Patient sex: M
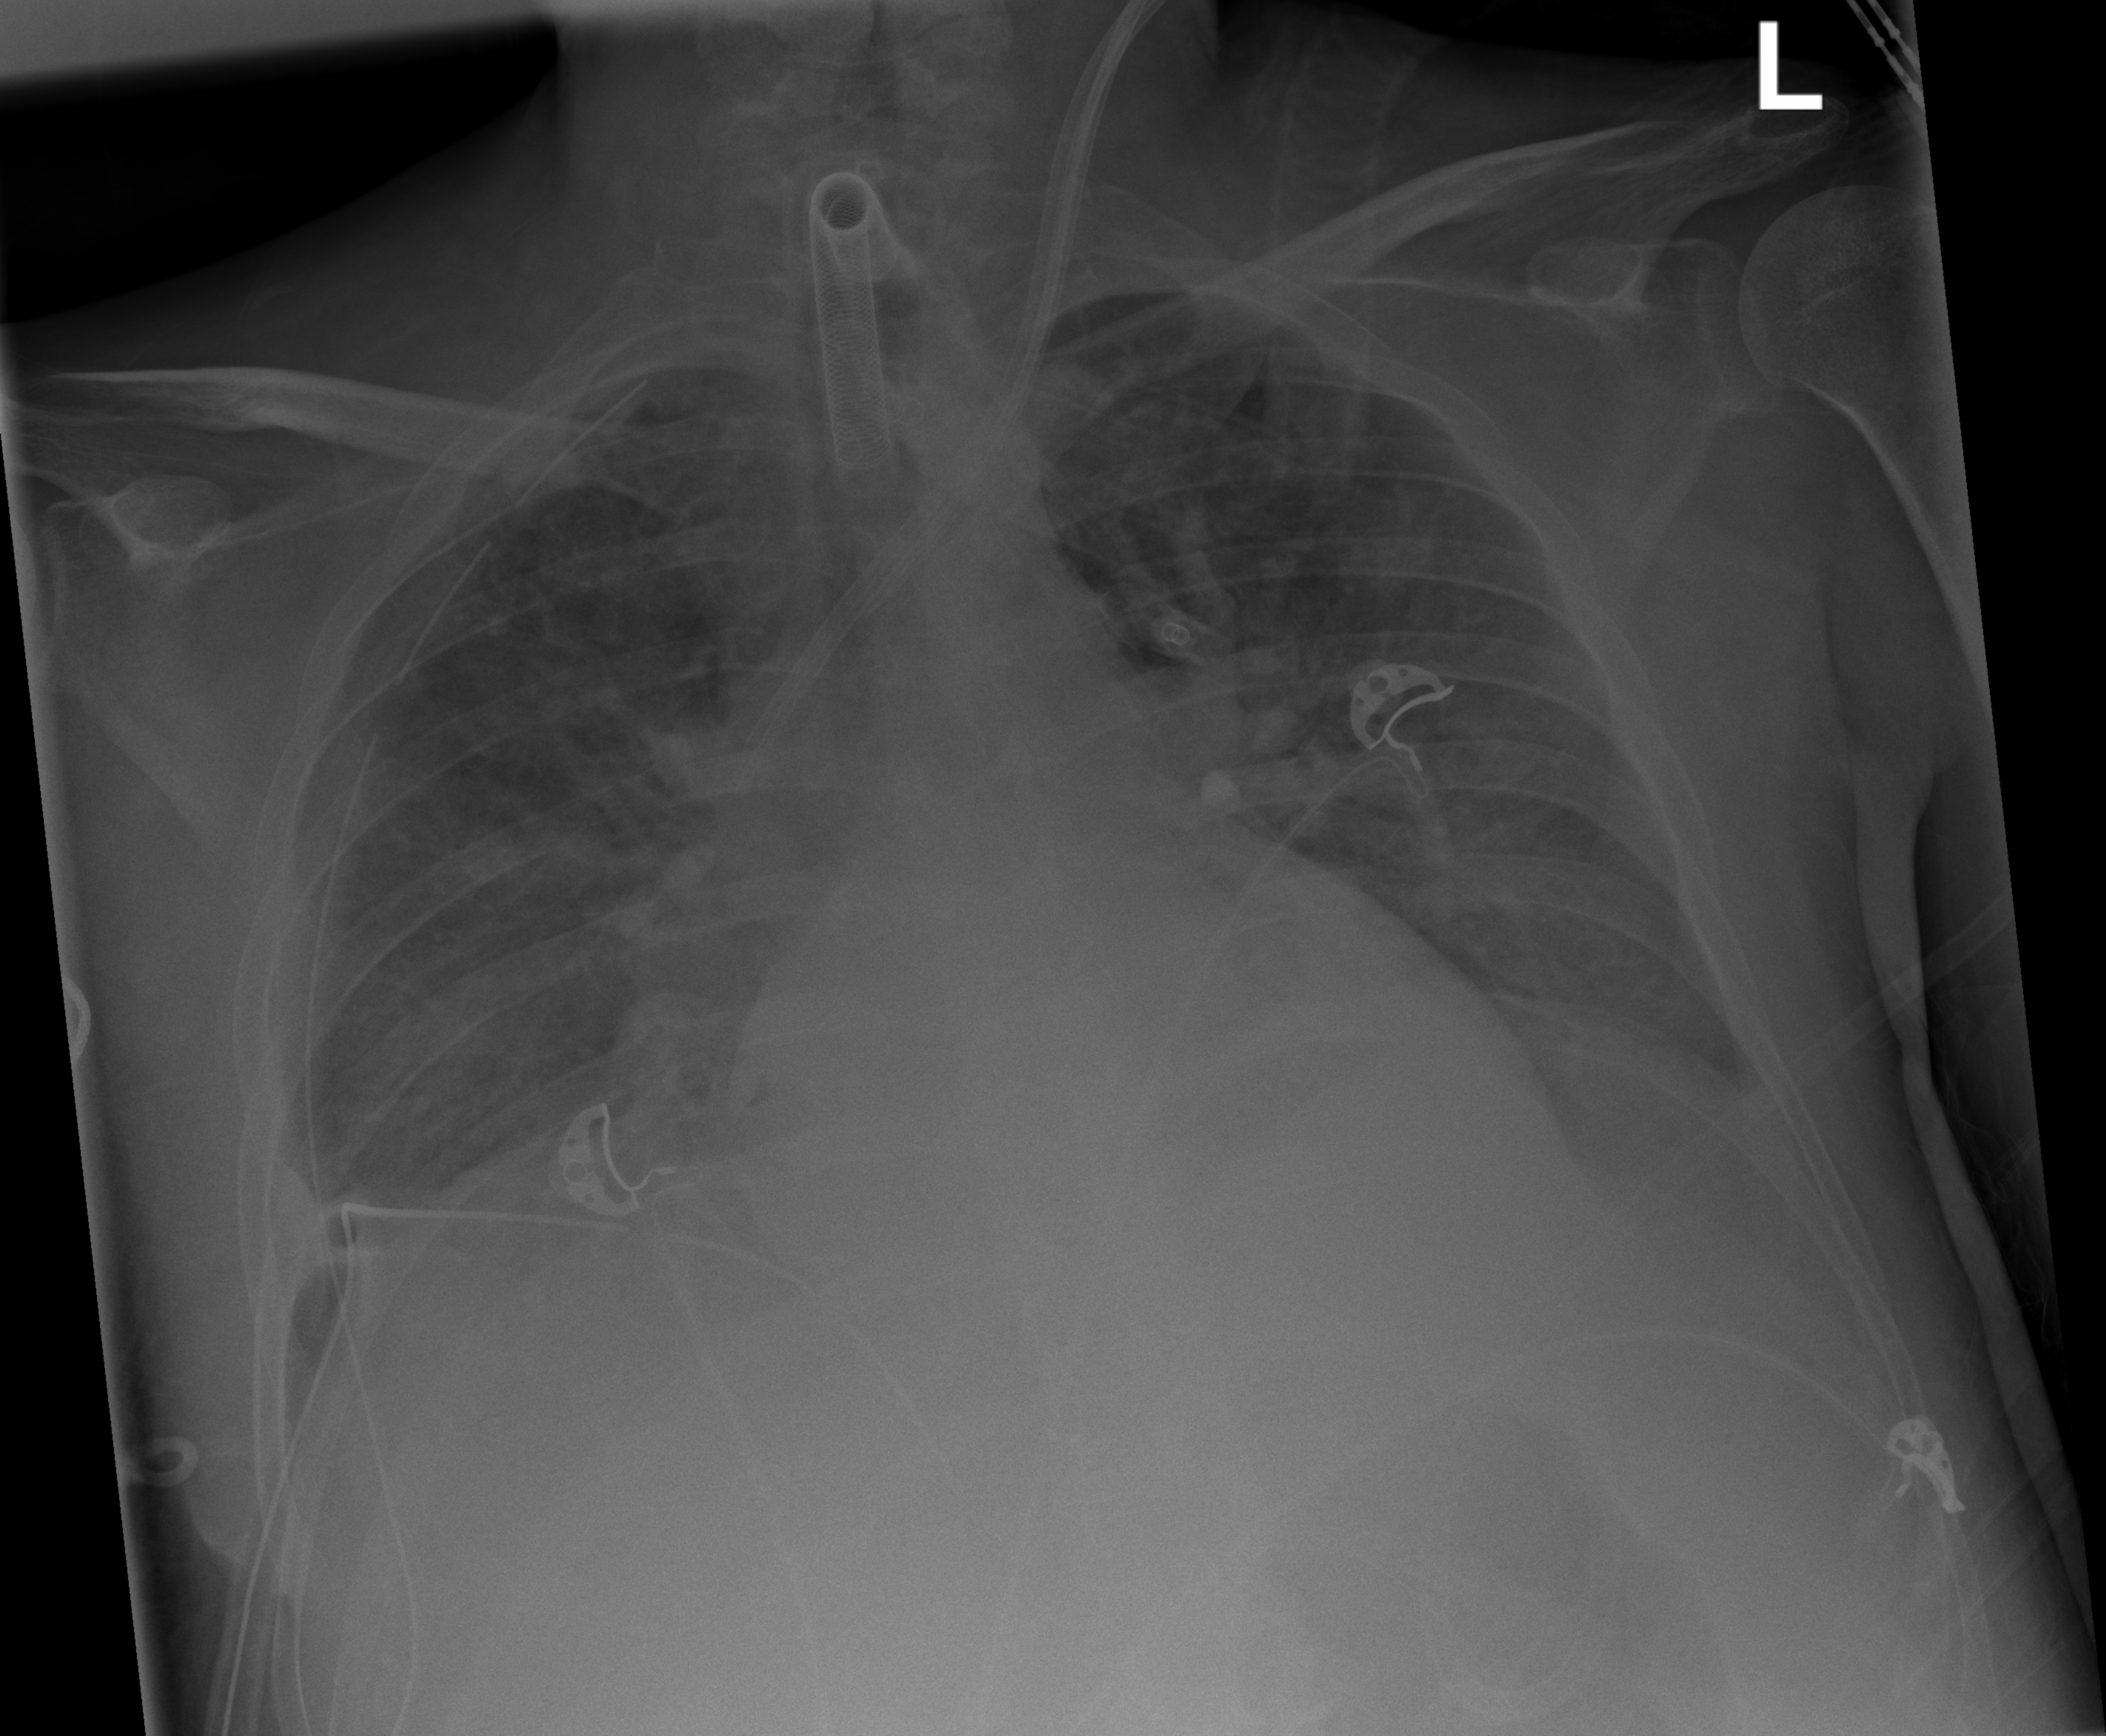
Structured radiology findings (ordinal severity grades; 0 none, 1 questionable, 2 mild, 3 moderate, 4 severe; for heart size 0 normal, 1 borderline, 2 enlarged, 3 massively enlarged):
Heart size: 2
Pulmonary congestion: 2
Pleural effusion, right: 2
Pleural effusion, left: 2
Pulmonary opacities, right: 1
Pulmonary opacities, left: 1
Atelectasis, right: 2
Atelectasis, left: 2